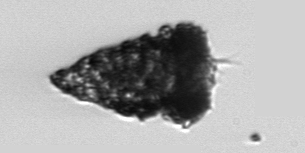
Label: Tintinnopsis